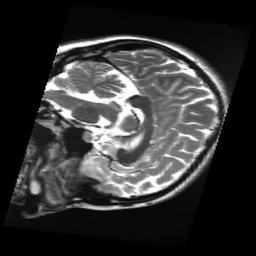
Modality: T2w
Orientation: sagittal
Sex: female
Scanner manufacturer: ge
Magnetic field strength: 3 T
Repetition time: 5 s
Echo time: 0.1012 s